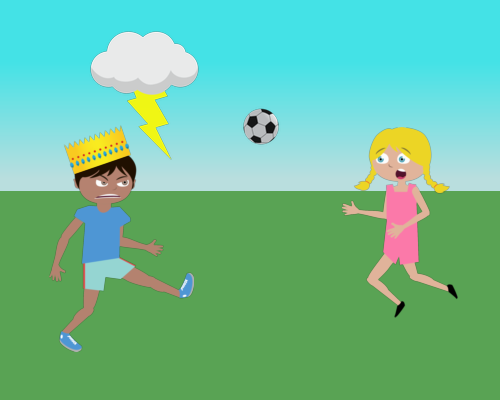
right run girl surprised and facing left a small soccer ball  left of it is lightning cloud  bolt goes right  left of lightning bolt the crowned head of angry boy kicking right with blue glasses